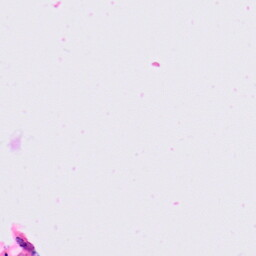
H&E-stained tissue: Lung